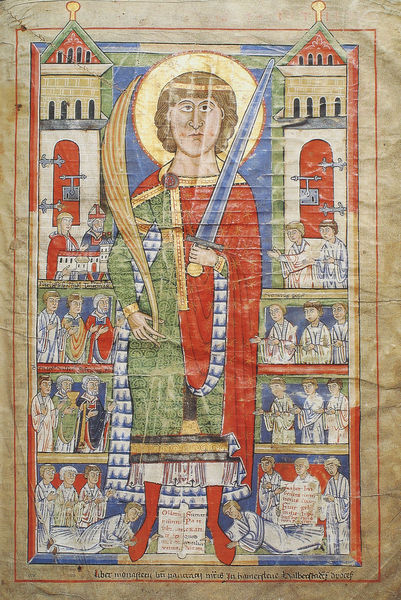
Titel: Bibel aus Hamersleben
Institution: Halberstadt, Domschatz
Schlagwörter: mann, menschen, rot, bibel, gewand, gold, bischof, türme, schwert, heiligenschein, portale, christus, jesus, heiliger, miniatur, apostel, palmblatt, buchmalerei